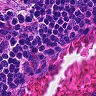
Metastatic tissue present: no